Interaction volume radius: 5 \u00c5
Interaction volume height: 15 \u00c5
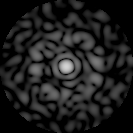
Disorder parameter: 0.8518